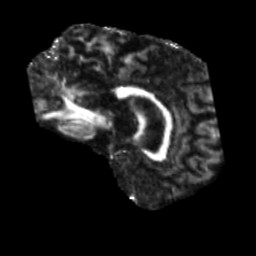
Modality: FA
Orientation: sagittal
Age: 64
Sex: male
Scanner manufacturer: siemens
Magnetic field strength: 3 T
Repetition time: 5.25 s
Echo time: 0.08 s